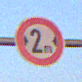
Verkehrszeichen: TatsaechlicheBreite2
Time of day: SunriseSunset
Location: Outdoor (Urban)
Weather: Clear
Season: NotSpecified
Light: Natural